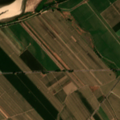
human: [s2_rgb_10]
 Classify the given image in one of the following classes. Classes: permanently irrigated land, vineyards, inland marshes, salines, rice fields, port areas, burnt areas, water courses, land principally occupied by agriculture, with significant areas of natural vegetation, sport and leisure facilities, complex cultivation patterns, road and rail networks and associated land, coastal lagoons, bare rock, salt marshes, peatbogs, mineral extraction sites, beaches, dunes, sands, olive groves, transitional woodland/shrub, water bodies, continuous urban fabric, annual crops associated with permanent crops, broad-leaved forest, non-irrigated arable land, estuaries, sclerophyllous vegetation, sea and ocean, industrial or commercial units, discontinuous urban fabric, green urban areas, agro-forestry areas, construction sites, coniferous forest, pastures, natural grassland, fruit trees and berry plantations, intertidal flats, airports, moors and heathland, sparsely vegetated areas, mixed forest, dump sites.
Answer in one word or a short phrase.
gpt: permanently irrigated land, vineyards, beaches, dunes, sands, water courses